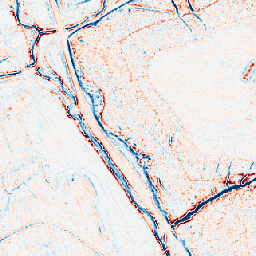
Category: multiscale
Decomposition family: dog_multiscale
Decomposition parameters: sigma_ratio: 1.4
n_scales: 3
base_sigma: 0.5
Upsampling method: area
Upsampling parameters: scale: 8
Upsampling scale: 8